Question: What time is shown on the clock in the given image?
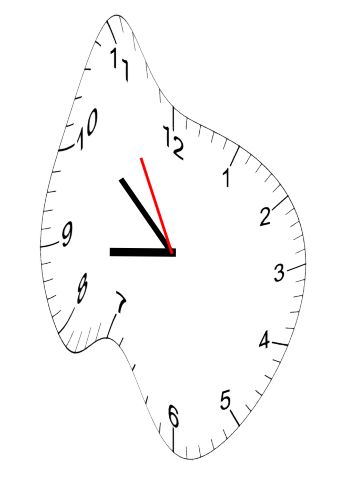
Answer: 08:51:55